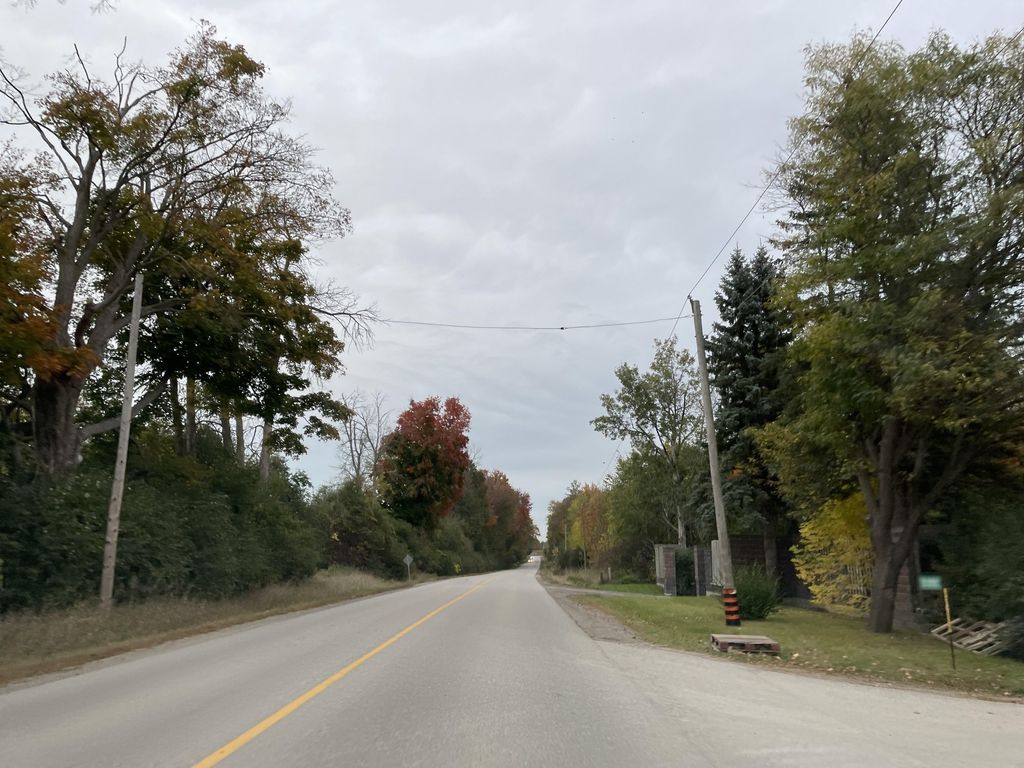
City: kitchener-waterloo